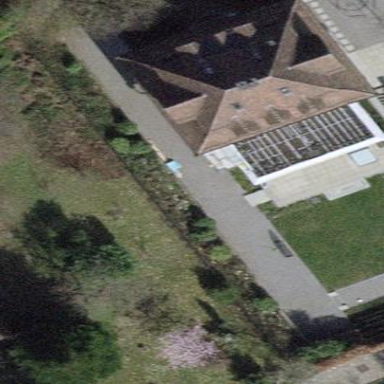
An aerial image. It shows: Detached building with hipped roof shape.